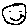
Label: smiley face